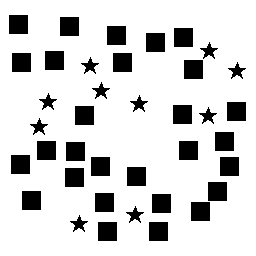
Squares: 28
Triangles: 0
Stars: 10
Total shapes: 38